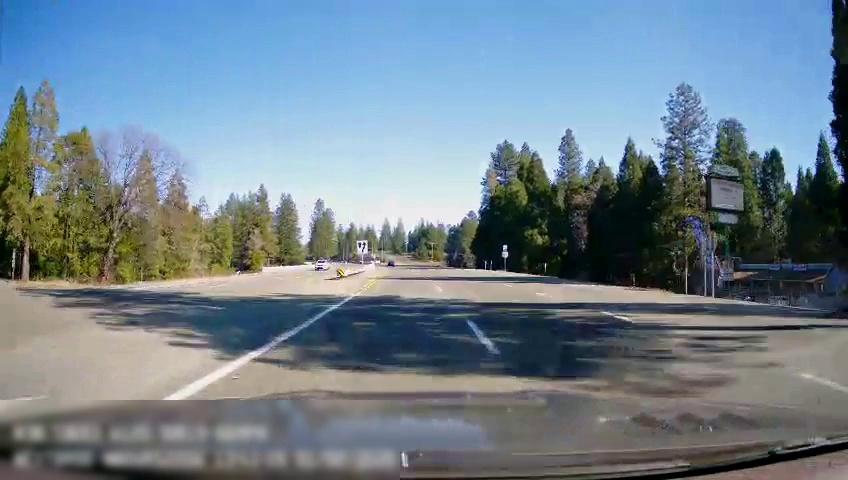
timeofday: Day
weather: Sunny
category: Drivable Space
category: Vehicles | SUV
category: Lanes | Current Lane
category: Lanes | Alternate Lane
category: Lanes | Current Lane
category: Traffic | Signs